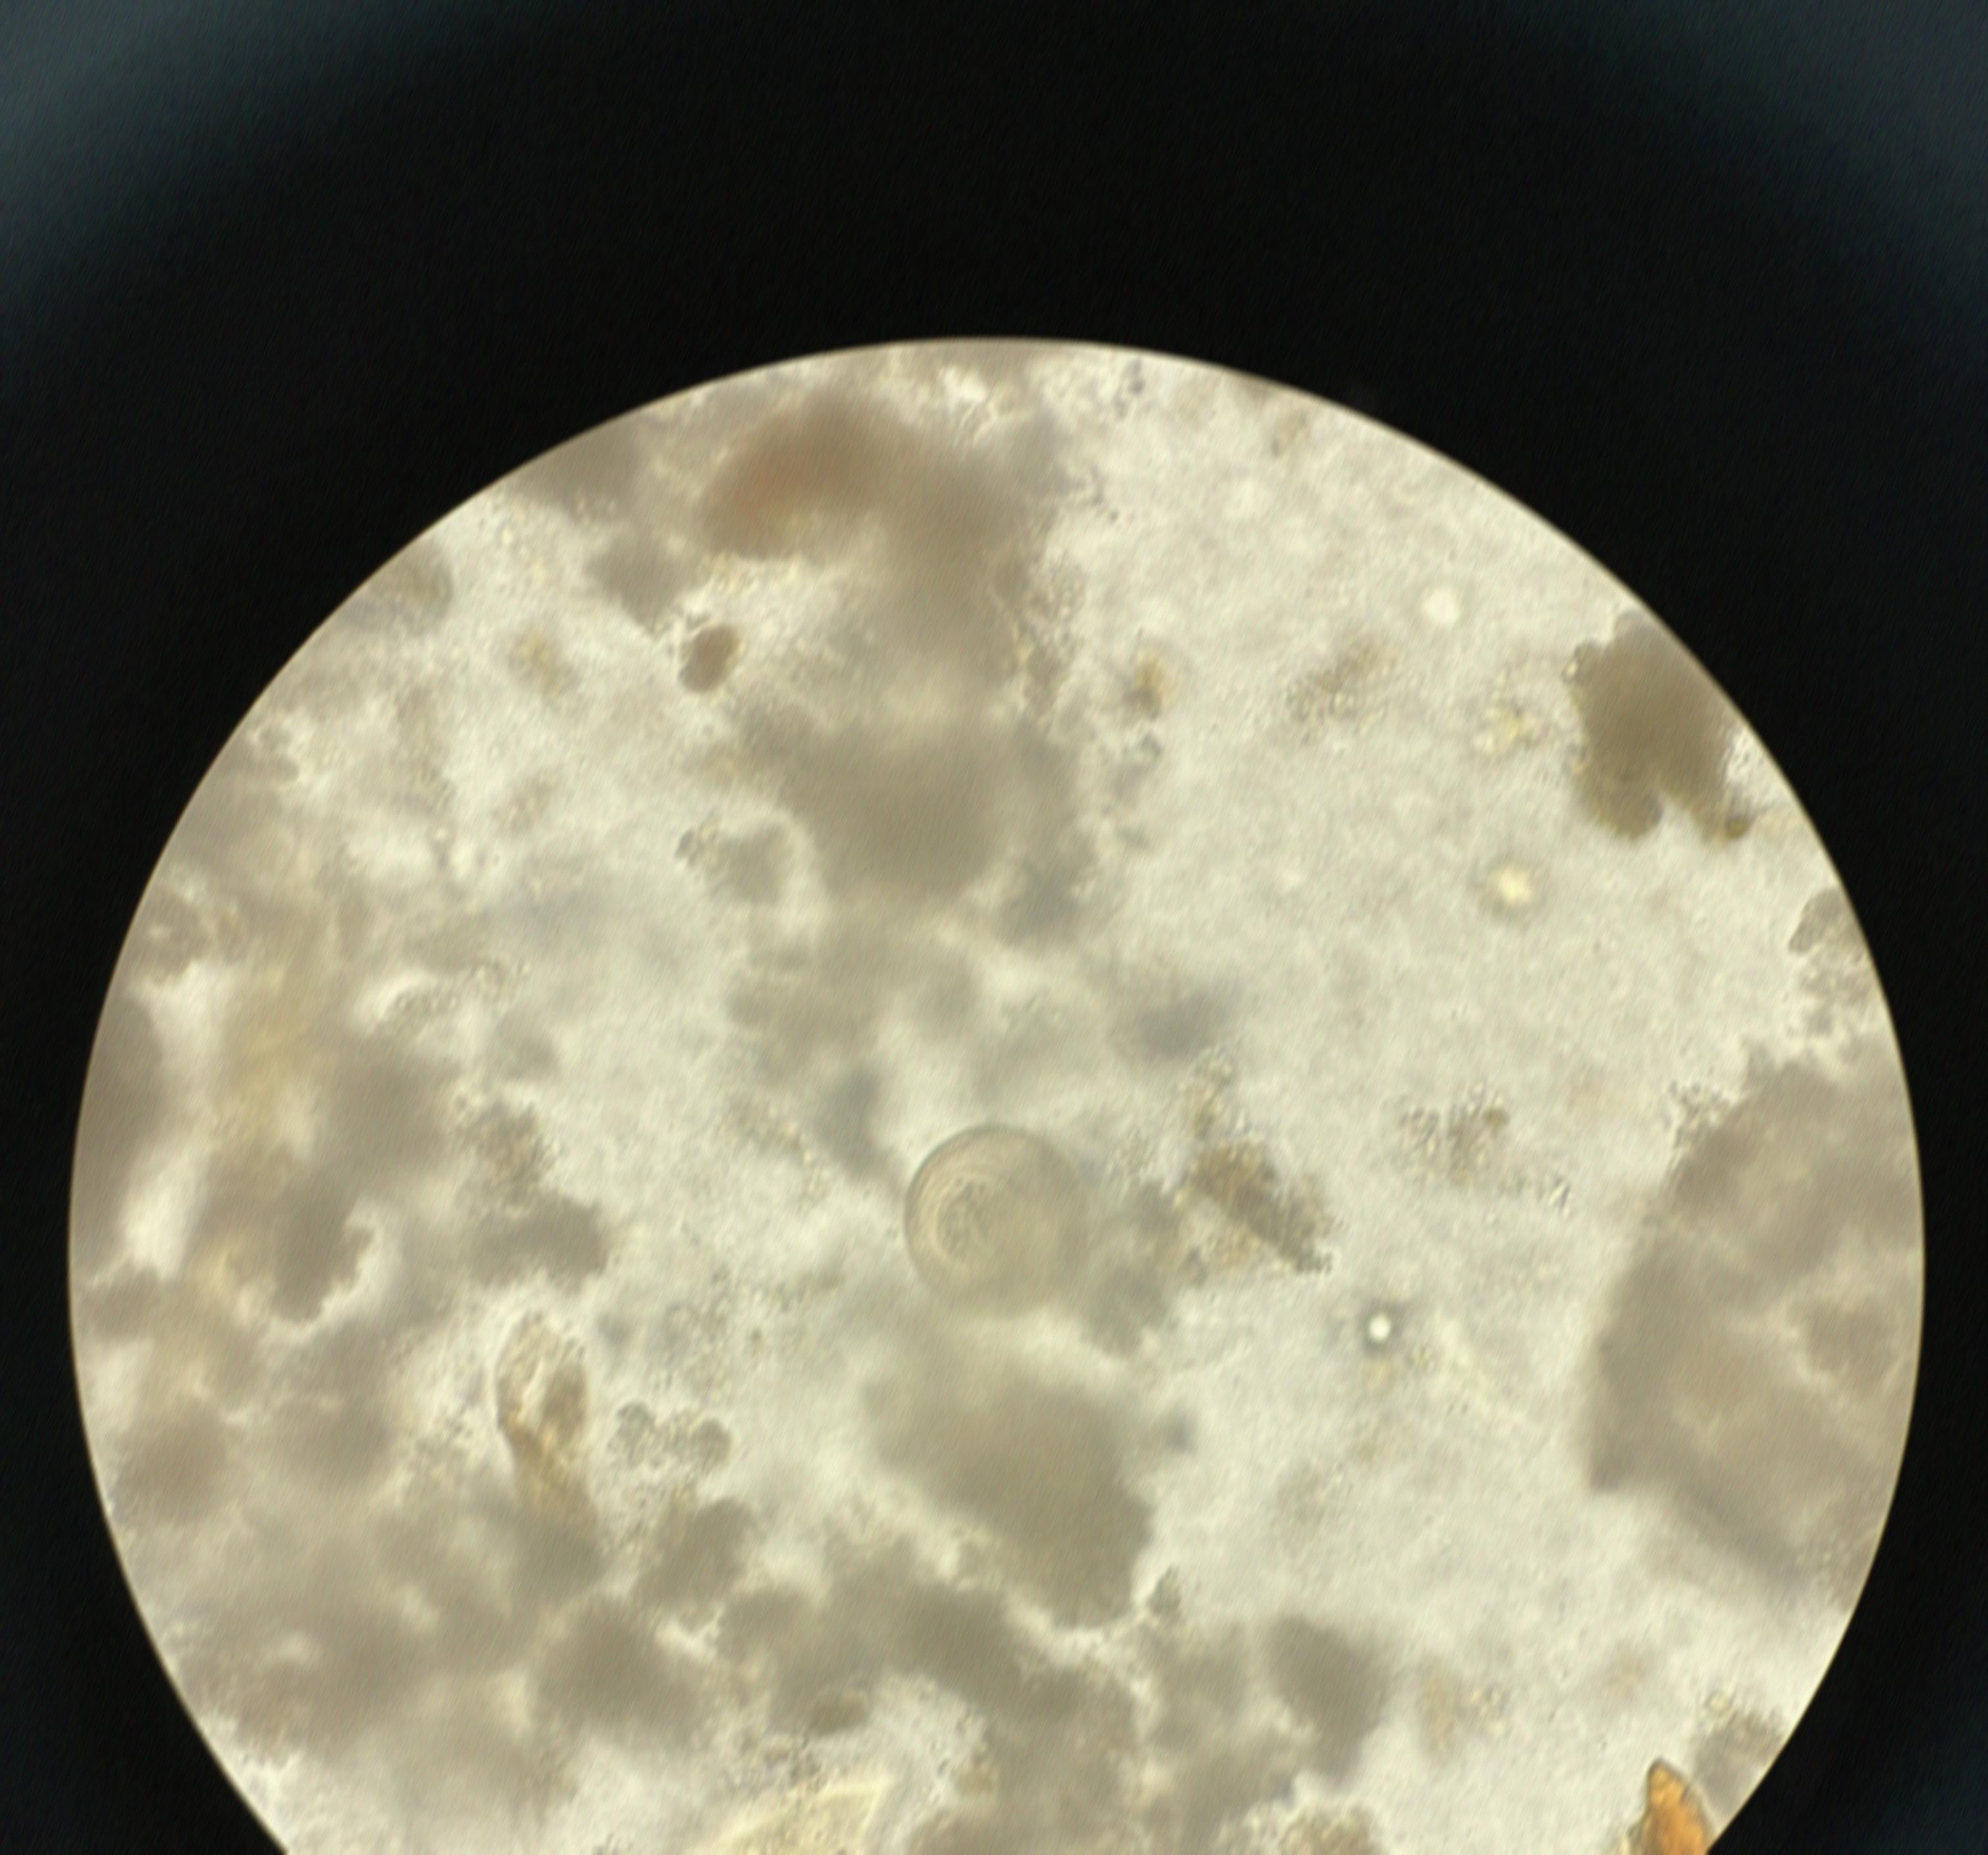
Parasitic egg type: Hymenolepis diminuta